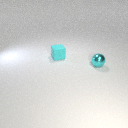
small cyan metal sphere in front of small cyan rubber cube